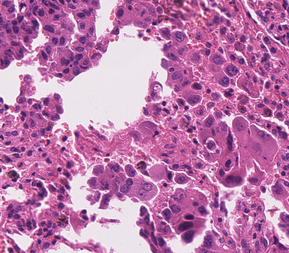
Tumor epithelial tissue: yes
Tumor-associated stroma tissue: yes
Normal tissue: no